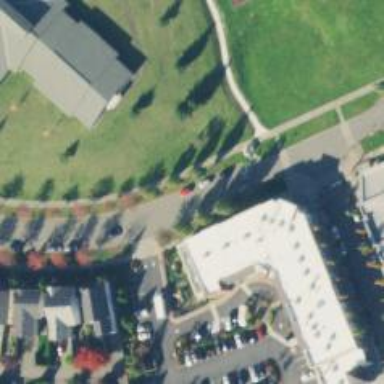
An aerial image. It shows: Kindergarten.